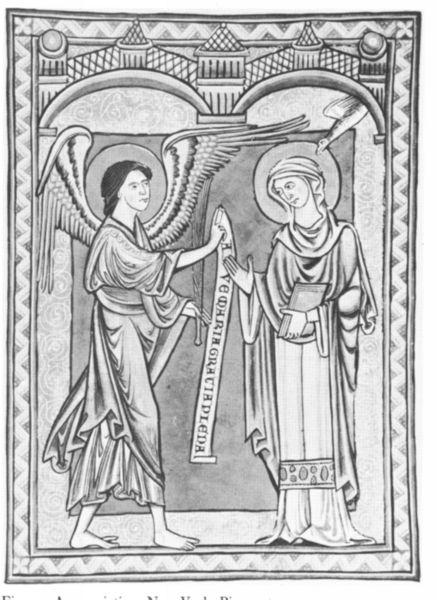
Titel: Psalter (Glazier Psalter)
Institution: New York, Pierpont Morgan Library
Schlagwörter: flügel, hand, vogel, frau, grau, kleid, schwarz, skizze, säulen, weiss, zeichnung, muster, falten, federn, mensch, rahmen, taube, gewand, engel, schrift, umrisse, bogen, dächer, rundbogen, inschrift, dekor, tor, bögen, buch, burg, türme, barfuß, geben, schwarzweiß, heiligenschein, griechisch, segen, erscheinung, heiliger, dachgauben, schriftrolle, heilige, maria, verkündigung, geist, spruchband, schirftrolle, buchmalerei, bogen gewand